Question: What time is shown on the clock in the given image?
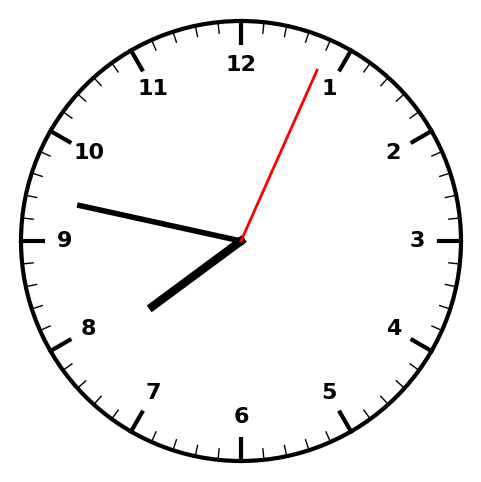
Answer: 07:47:04